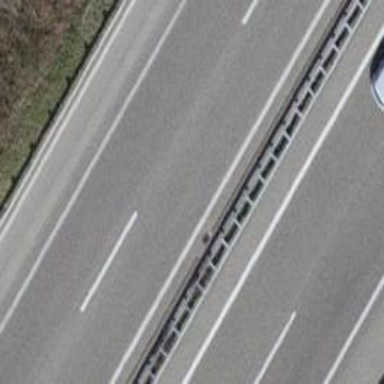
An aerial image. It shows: Asphalt motorway.